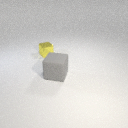
small yellow metal cube to the left of large gray rubber cube